Field crop: maize
Growth stage: 2
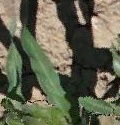
Species: maize